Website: lowes
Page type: billing-address
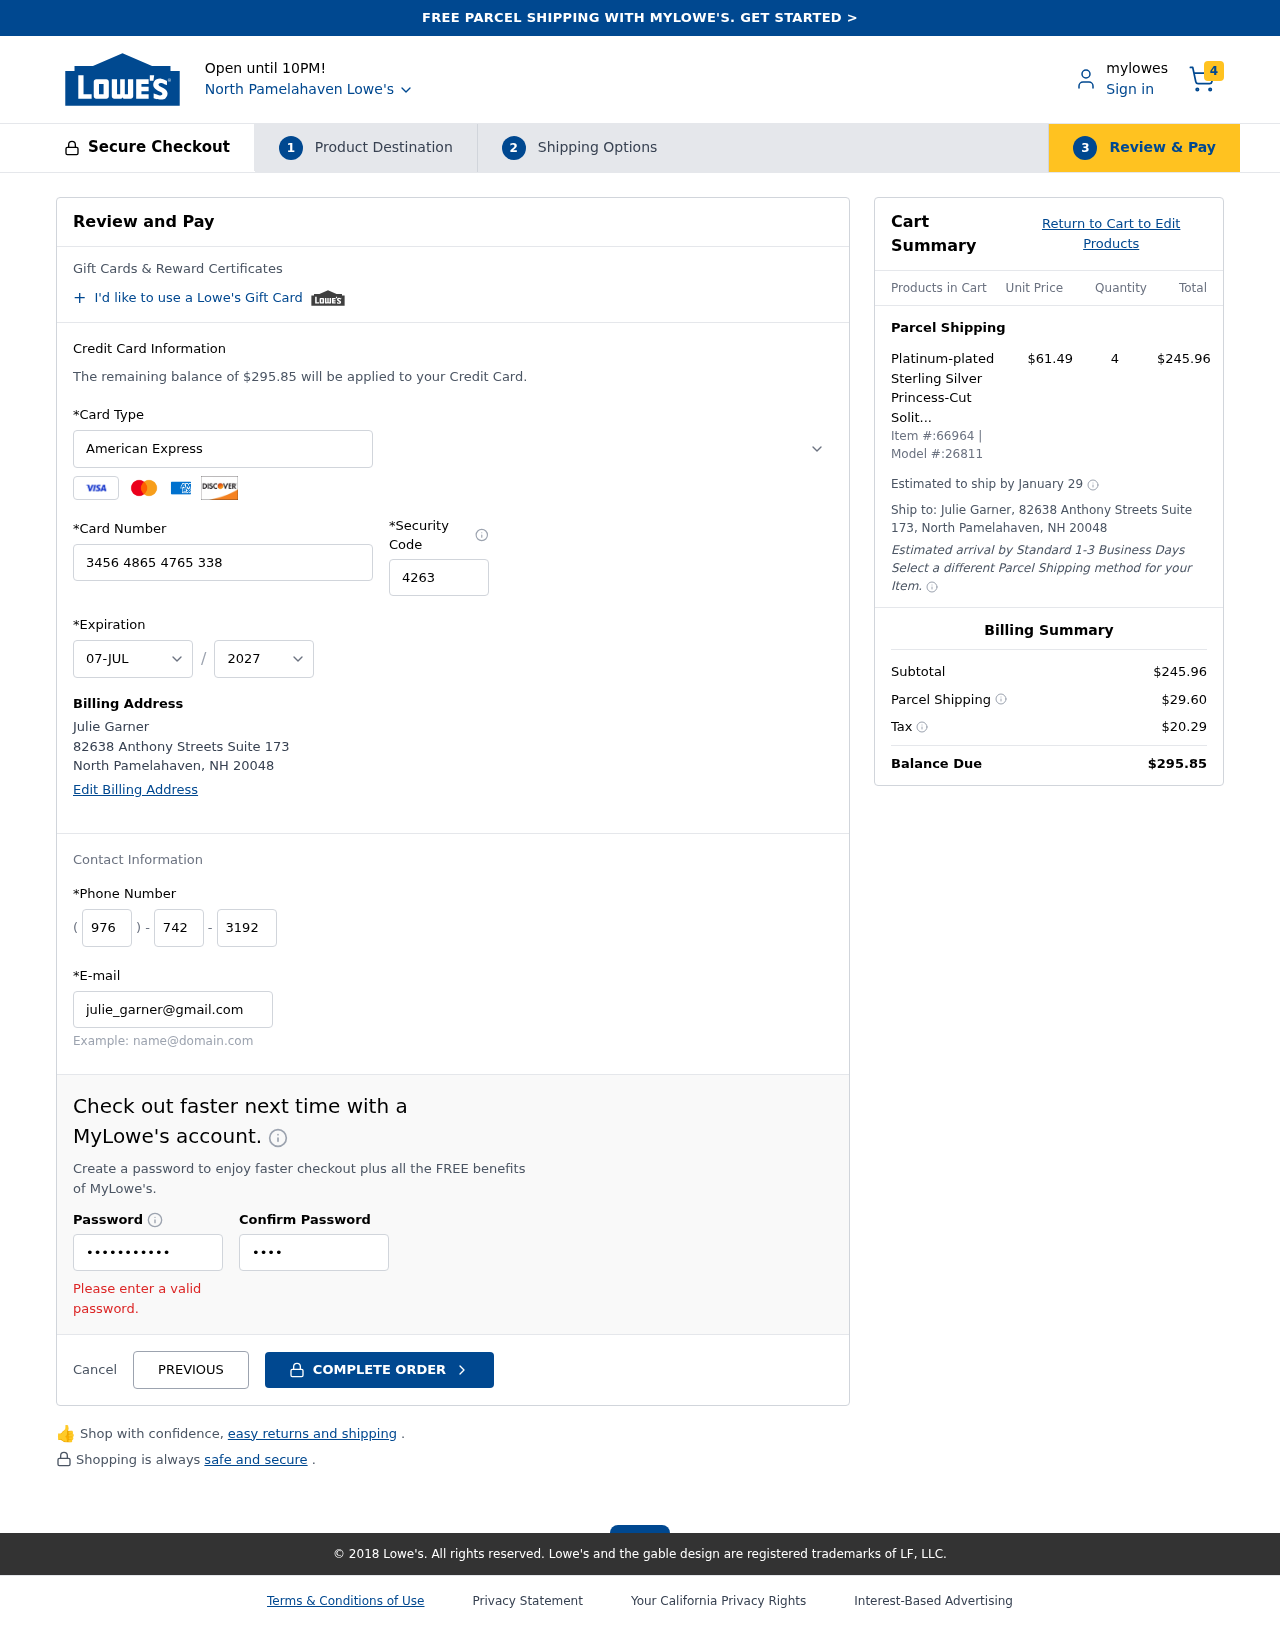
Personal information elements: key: PII_CARD_CVV
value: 4263
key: PII_CARD_EXPIRY_MONTH
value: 07
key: PII_CARD_EXPIRY_YEAR
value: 27
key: PII_CARD_NUMBER
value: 3456 4865 4765 338
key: PII_CARD_TYPE
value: American Express
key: PII_CITY
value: North Pamelahaven
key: PII_CITY_STATE_ZIP
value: North Pamelahaven, NH 20048
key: PII_EMAIL
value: julie_garner@gmail.com
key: PII_FULLNAME
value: Julie Garner
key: PII_PHONE_AREA
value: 976
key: PII_PHONE_PREFIX
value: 742
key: PII_PHONE_SUFFIX
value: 3192
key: PII_STREET
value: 82638 Anthony Streets Suite 173
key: PII_FULLNAME2
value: Julie Garner
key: PII_STATE_ABBR
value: NH
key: PII_POSTCODE
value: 20048
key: PII_POSTCODE_FULL
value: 20048
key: PII_CITY_STATE
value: North Pamelahaven, NH
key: PII_POSTCODE_NUMERIC
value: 20048
Product elements: key: PRODUCT1_NAME
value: Platinum-plated Sterling Silver Princess-Cut Solitaire Ring made with Swarovski Zirconia (3 cttw), S
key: PRODUCT1_PRICE
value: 61.49
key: PRODUCT1_QUANTITY
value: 4
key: PRODUCT_ITEM_NUMBER
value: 66964
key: PRODUCT_MODEL_NUMBER
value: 26811
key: PRODUCT1_LINE_TOTAL
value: $245.96
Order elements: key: ORDER_NUM_ITEMS
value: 4
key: ORDER_TOTAL
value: $295.85
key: ORDER_SHIPPING_DATE
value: January 29
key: ORDER_SUBTOTAL
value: $245.96
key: ORDER_SHIPPING_COST
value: $29.60
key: ORDER_TAX
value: $20.29